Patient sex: M
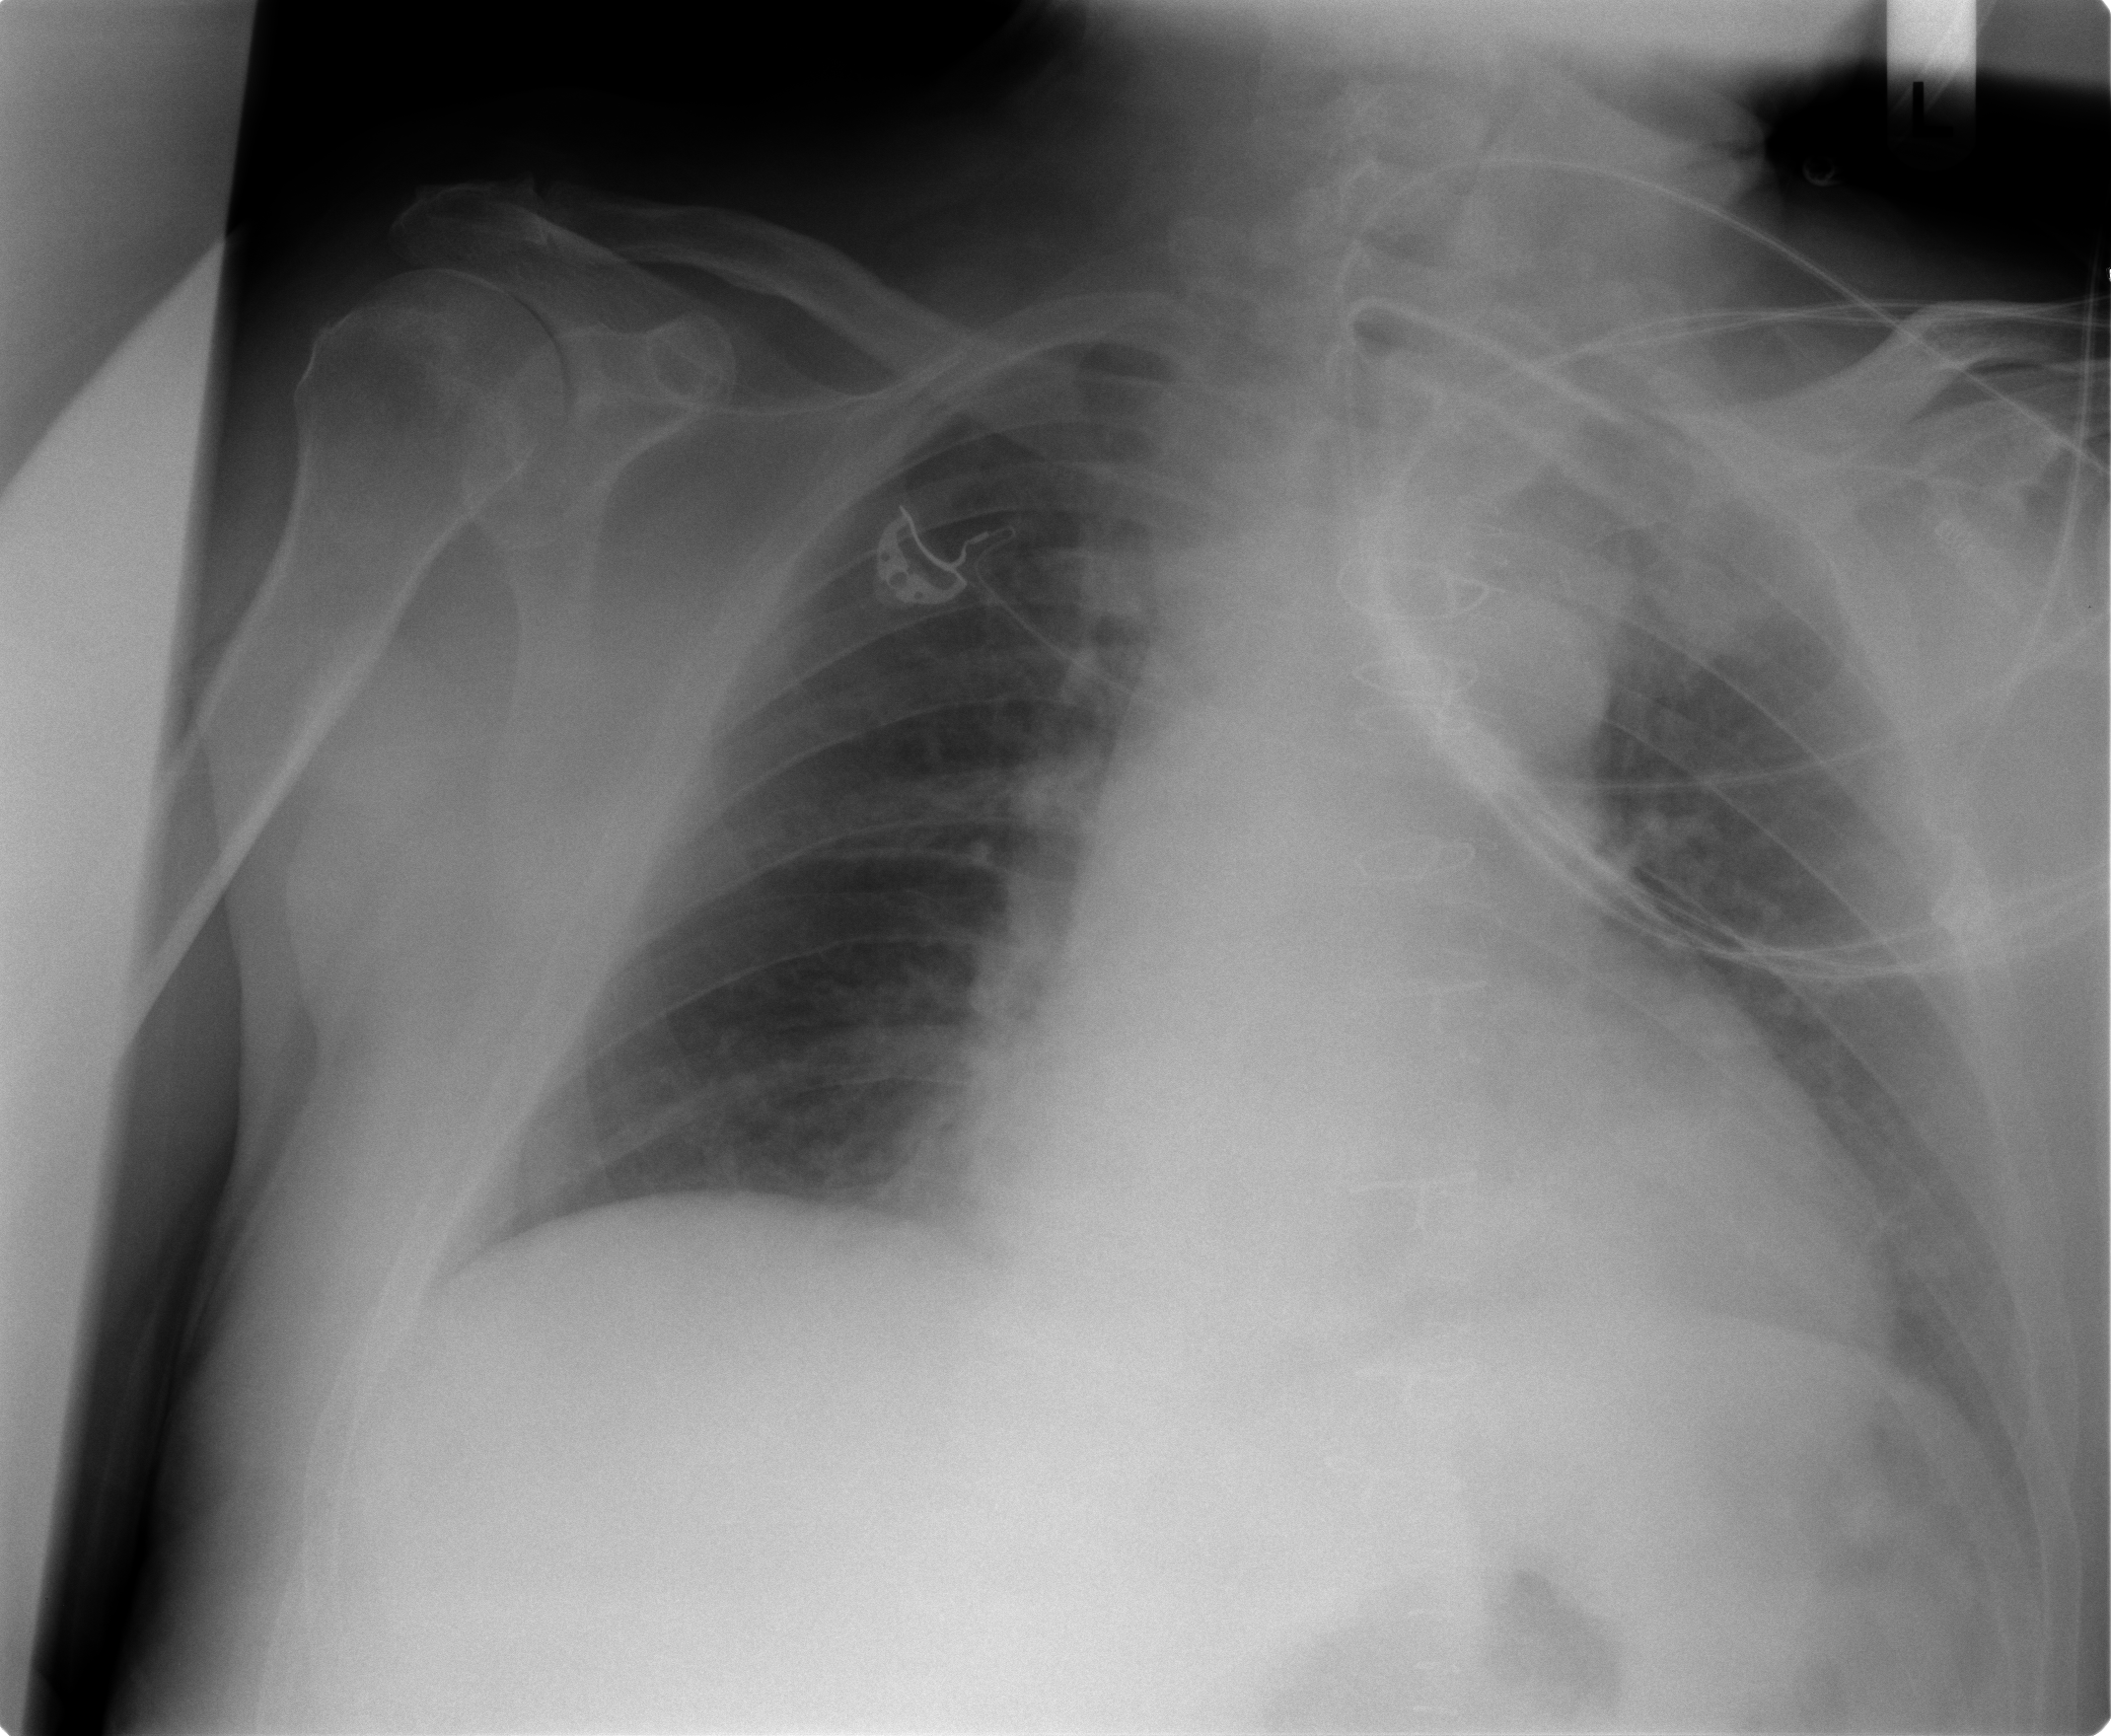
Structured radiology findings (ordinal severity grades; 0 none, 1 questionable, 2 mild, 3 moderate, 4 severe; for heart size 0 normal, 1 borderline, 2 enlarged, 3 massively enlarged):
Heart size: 2
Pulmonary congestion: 1
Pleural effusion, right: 0
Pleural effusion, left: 0
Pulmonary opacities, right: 0
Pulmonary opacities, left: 0
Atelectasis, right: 0
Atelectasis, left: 2